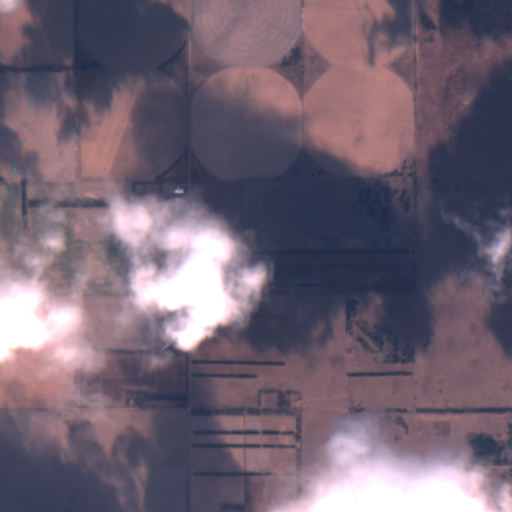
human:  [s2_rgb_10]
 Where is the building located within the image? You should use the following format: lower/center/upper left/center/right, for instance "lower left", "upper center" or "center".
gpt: The building is located in the lower left of the image.
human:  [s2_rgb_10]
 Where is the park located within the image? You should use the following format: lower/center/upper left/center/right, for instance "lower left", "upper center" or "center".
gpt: There is no park in the image.